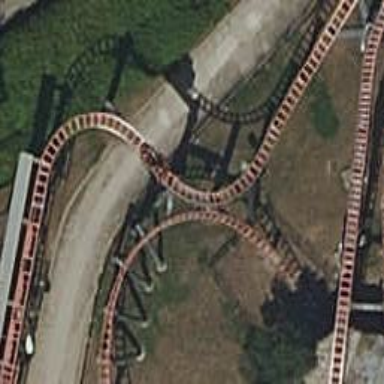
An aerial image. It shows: Disused railway passing by roller coaster attraction.